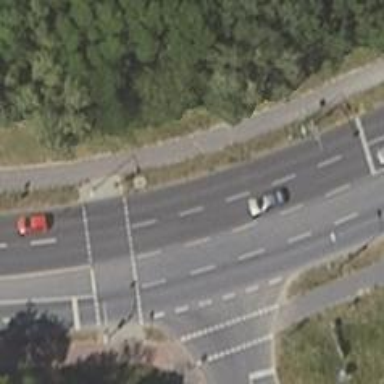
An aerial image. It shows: Road with traffic signals.